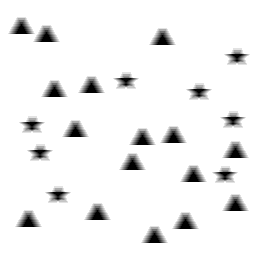
Squares: 0
Triangles: 16
Stars: 8
Total shapes: 24